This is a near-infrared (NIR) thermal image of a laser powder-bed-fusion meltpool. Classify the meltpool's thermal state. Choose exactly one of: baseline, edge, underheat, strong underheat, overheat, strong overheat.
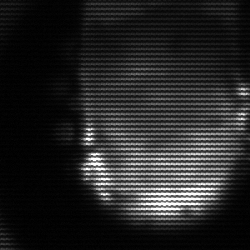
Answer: baseline